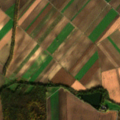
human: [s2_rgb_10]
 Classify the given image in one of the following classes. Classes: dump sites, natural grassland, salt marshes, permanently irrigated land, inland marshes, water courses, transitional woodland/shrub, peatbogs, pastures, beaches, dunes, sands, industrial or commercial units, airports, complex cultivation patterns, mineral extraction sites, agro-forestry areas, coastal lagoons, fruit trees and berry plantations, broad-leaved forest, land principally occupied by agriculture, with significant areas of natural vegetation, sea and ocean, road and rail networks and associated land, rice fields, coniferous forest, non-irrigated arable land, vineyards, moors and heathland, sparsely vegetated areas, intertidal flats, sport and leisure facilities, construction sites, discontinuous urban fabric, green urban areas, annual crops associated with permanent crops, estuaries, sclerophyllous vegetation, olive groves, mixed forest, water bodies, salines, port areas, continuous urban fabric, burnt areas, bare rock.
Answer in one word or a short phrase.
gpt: non-irrigated arable land, land principally occupied by agriculture, with significant areas of natural vegetation, broad-leaved forest